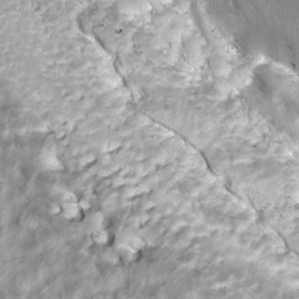
Label: non_frost